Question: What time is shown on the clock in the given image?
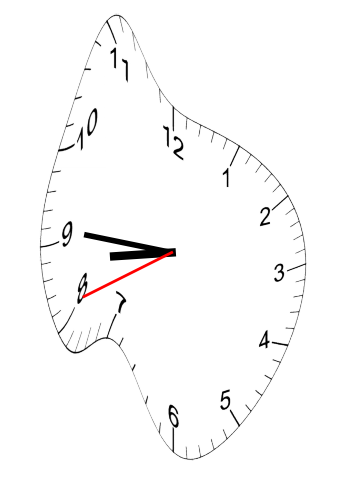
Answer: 08:45:41